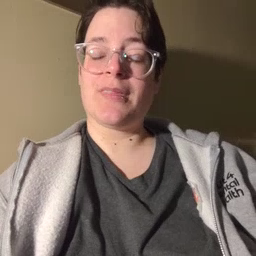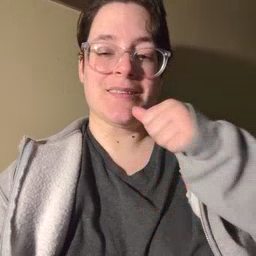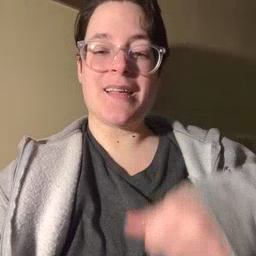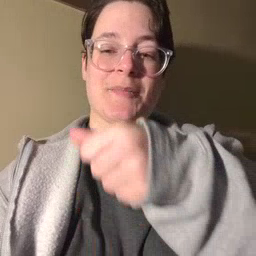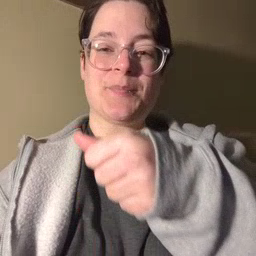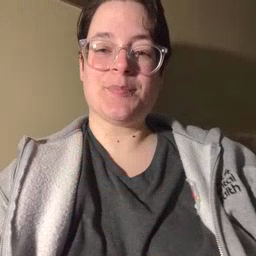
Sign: hide